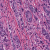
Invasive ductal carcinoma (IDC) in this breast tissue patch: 1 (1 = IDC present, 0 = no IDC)